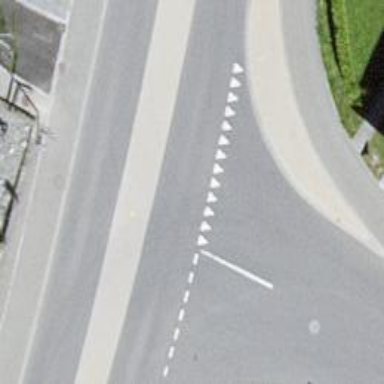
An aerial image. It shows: Road with "give way" sign.